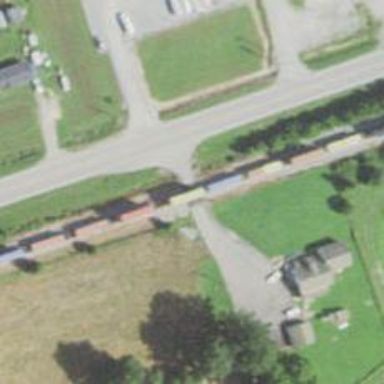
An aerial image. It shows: Railway level crossing.